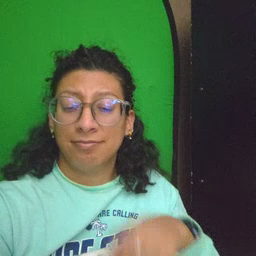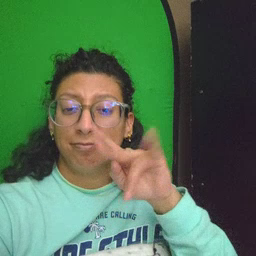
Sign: pajamas